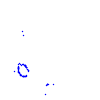
Particle: kaon